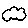
Label: cloud